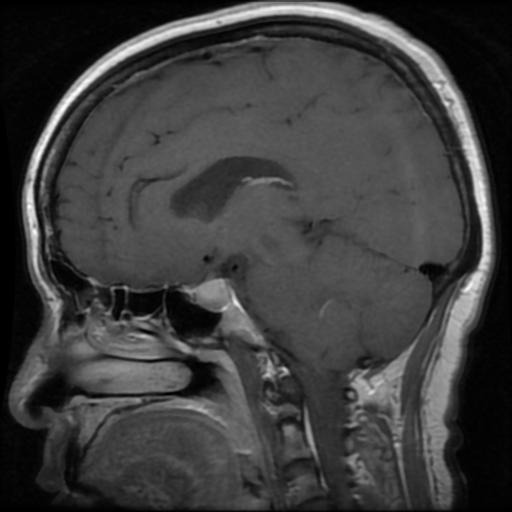
Label: pituitary